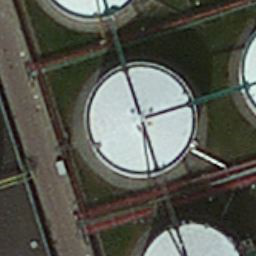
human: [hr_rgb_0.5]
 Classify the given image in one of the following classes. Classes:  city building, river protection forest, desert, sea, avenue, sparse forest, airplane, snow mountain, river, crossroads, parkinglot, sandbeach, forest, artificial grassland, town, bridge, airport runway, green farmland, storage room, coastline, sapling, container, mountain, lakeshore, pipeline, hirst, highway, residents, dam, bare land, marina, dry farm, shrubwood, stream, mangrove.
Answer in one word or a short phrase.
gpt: storage room